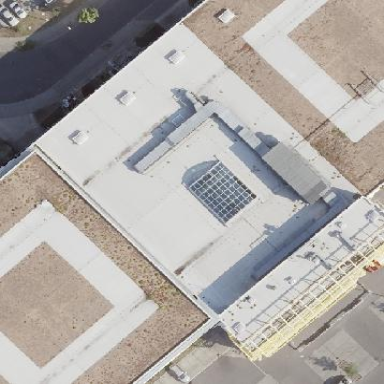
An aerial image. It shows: Flat-roofed retail building that houses furniture shop.